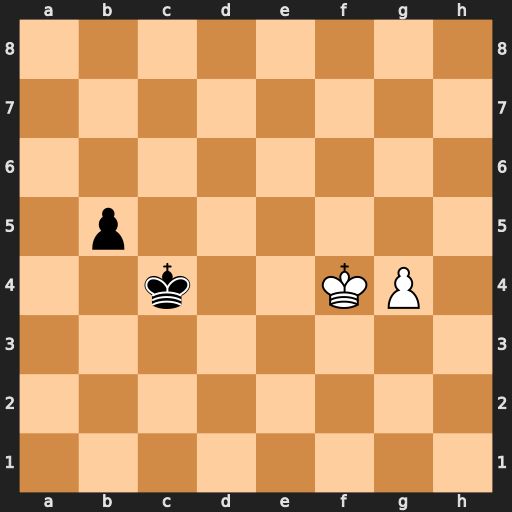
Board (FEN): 8/8/8/1p6/2k2KP1/8/8/8
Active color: w
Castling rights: -
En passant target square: -
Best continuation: g5 Kd5 g6 Ke6 Kg5